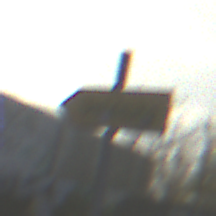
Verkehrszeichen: UmleitungswegweiserLinksweisend
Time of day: MorningAfternoon
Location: Outdoor (Urban)
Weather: PartlyCloudy
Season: NotSpecified
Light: Natural